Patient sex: M
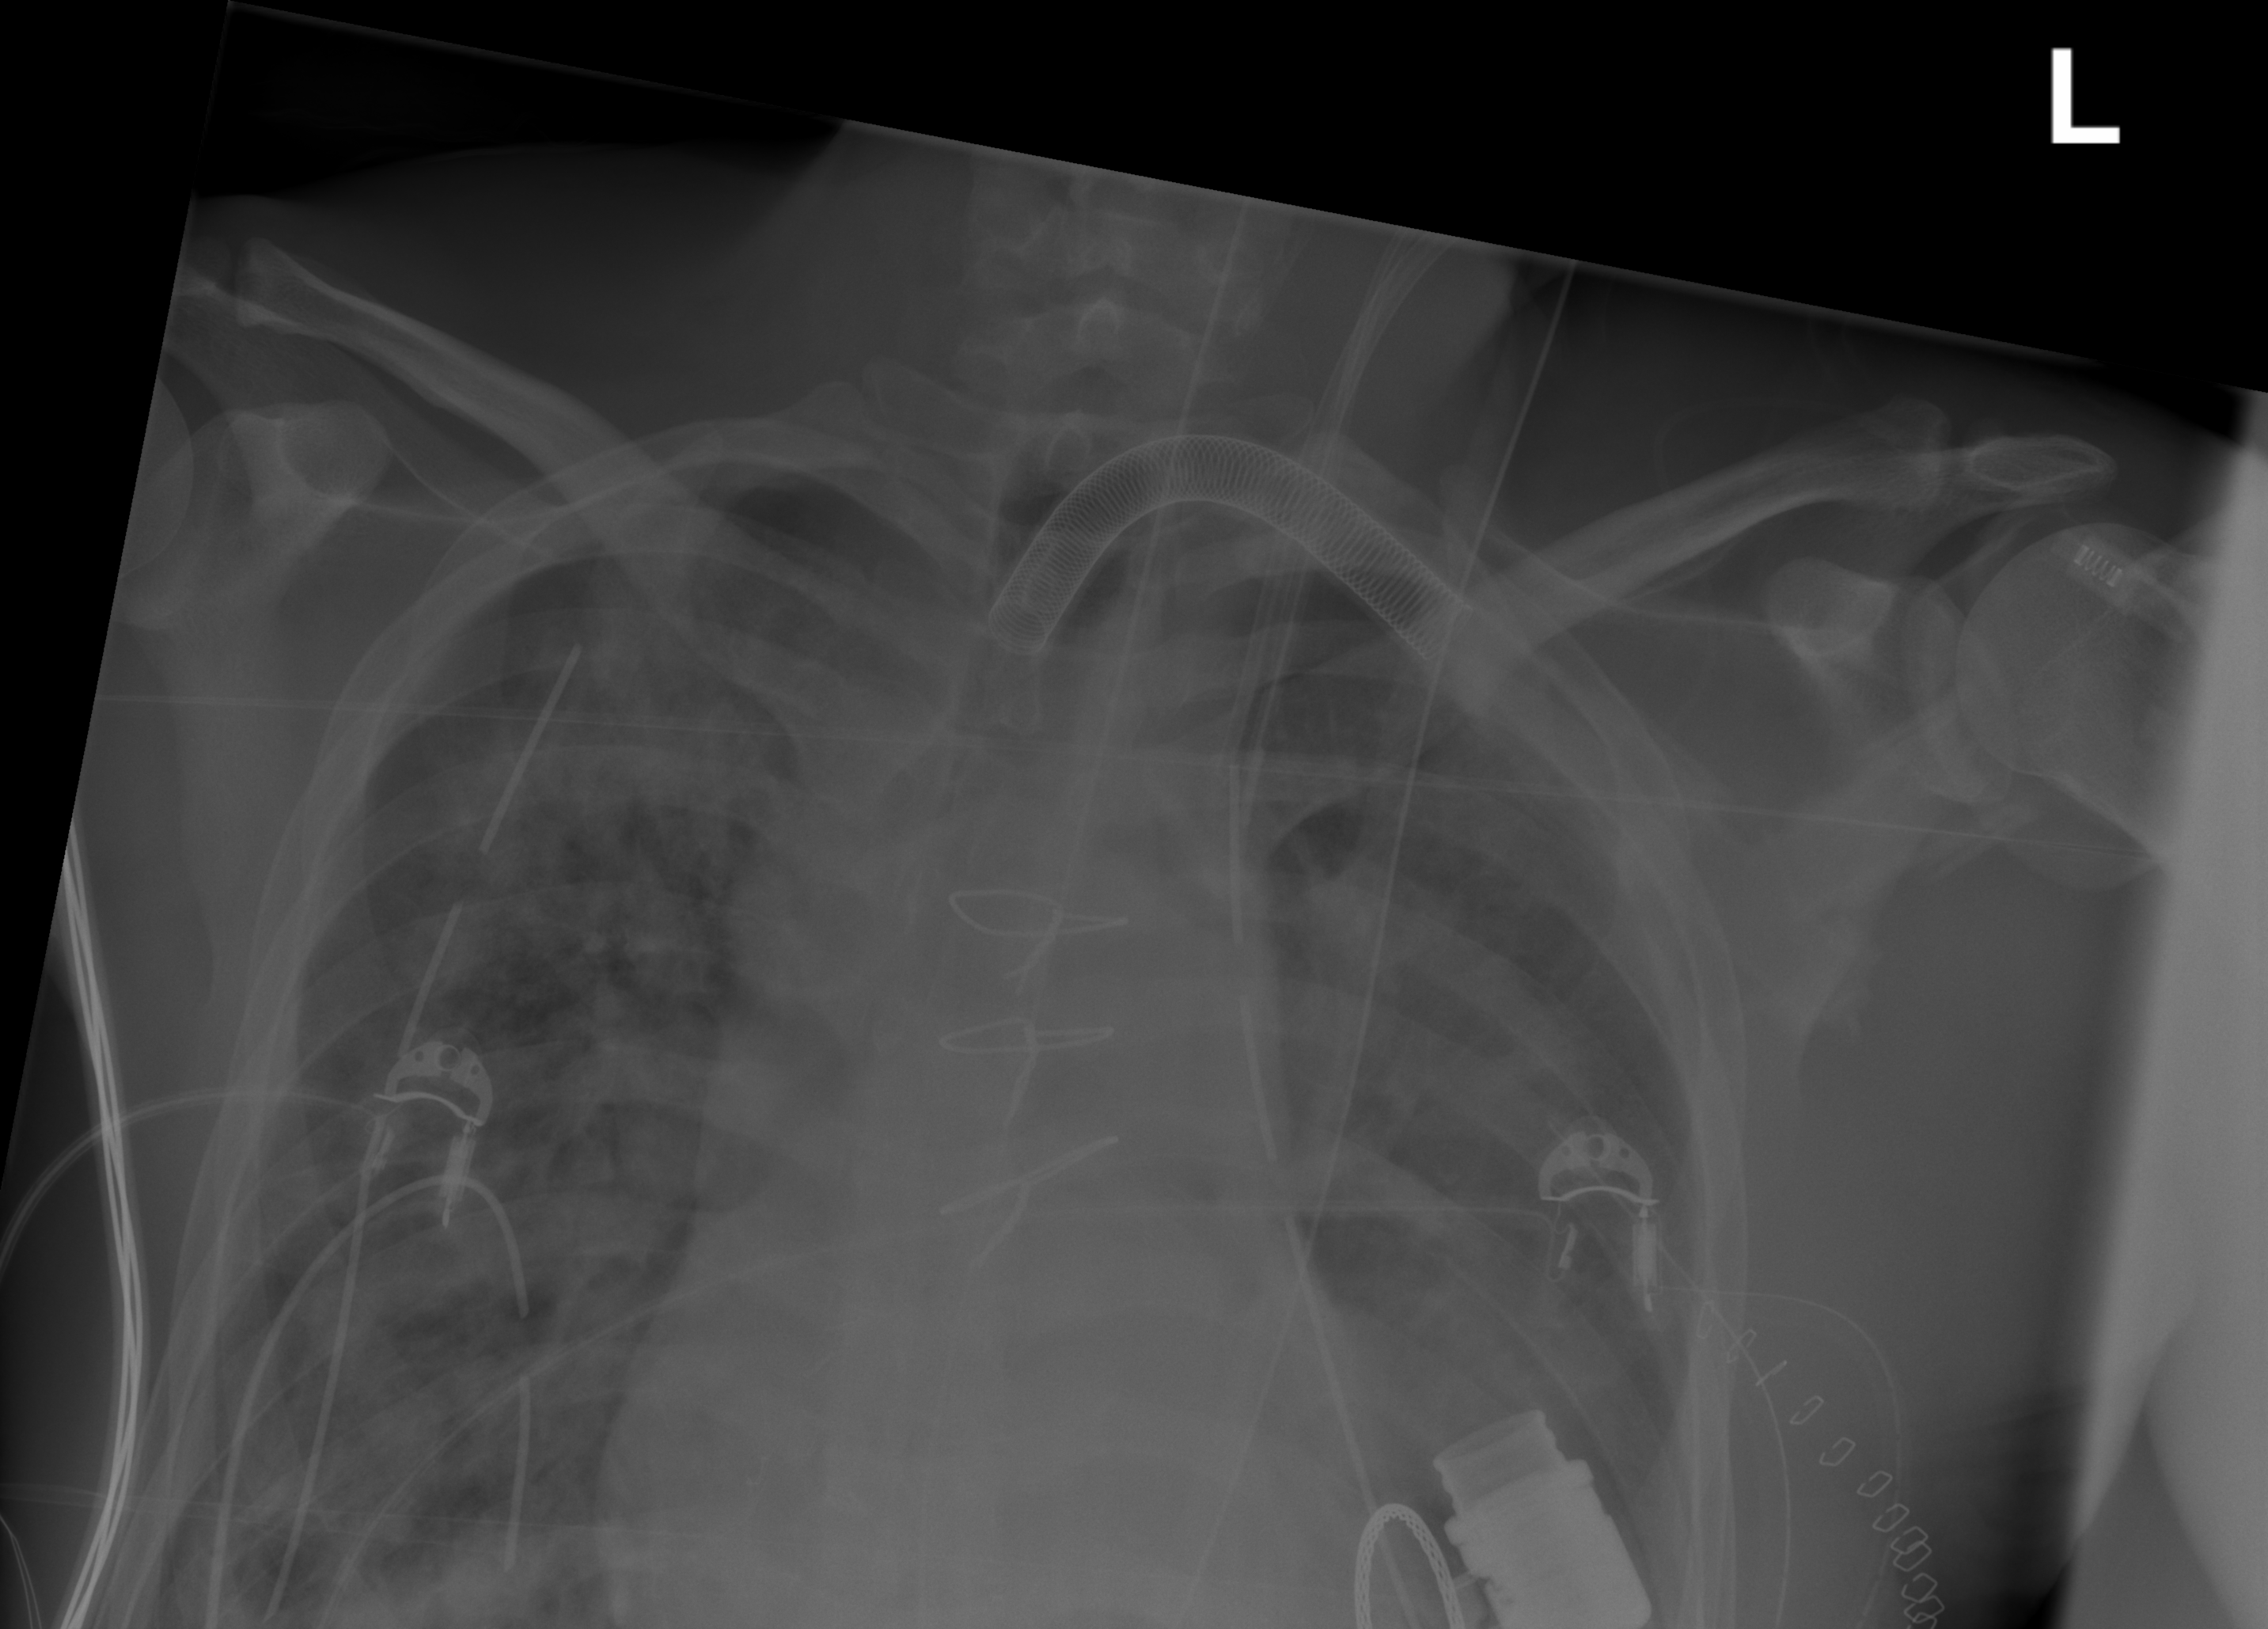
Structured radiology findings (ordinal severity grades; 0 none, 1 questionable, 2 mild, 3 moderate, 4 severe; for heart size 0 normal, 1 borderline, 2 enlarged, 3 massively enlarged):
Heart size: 2
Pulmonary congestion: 2
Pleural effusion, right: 2
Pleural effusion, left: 2
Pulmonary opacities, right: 3
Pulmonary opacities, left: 2
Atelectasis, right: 3
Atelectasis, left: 2